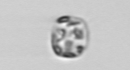
Label: Thalassiosira